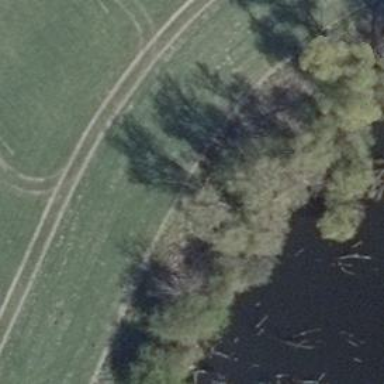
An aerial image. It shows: Row of trees in natural setting.